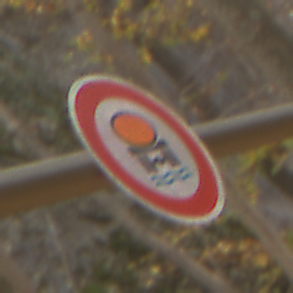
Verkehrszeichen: VerbotFahrzeugeWassergefaehrdenderLadung
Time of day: MorningAfternoon
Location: Outdoor (Nature)
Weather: Overcast
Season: Autumn
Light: Natural